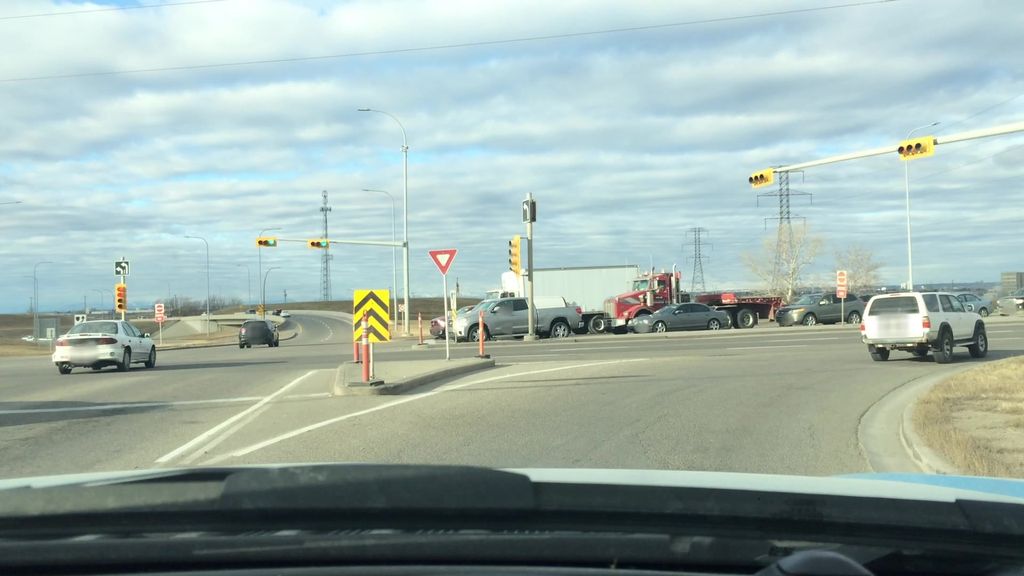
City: calgary